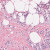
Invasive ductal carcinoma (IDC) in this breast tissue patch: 1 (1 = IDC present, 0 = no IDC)